Question: I have a meter as shown in the figure. I can able to move the needle across the meter, no problem with that. The problem is, I need to change the color codes in the meter dynamically according to the user input.
I am getting three values from the user. If the first value is 30, I need to set green color in the range 0 to 30. If the second value is 70, I need to set yellow color till the range 70. Similarly for the third value, I need to set the maximum value and the set the red color.

Changing the color code of a view is not a big deal. But, I have no idea how to dynamically set the colors in a particular range(irregular shape).
Currently I am just moving the needle across the meter (Moving an imageview inside a normal UIView). Expected output should be like the image attached and I had not set any colors now.
Help me to proceed. Thanks in advance..!
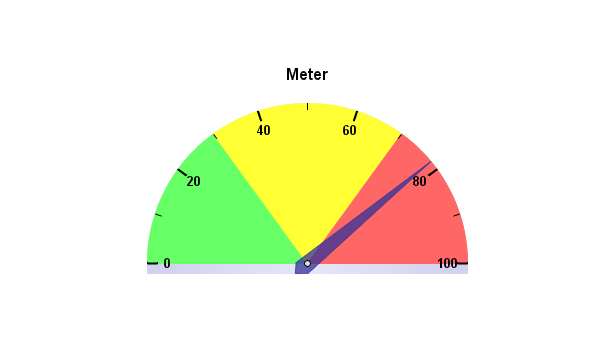
Answer: I guess the most simplest way, would be -
Add 3 separate UIView layers to parent UIView layer.
all these 3 subview layers will have different colors - which can be dynamically changed.
These subviews, are just plain rectangles.
Now - this is where the fun begins:
You must rotate and position each subview separately - accordingly how it should be.
It also can be done dynamically, but it will be a bit harder.
Just follow these tutorials to rotate UIView:
<URL>
<URL>
<URL>
<URL>
And at the end - mask parent UIView, so that all subviews would be trimmed and appeared as irregular shapes.
Here is a tutorial how to do it:
<URL>
Good luck!